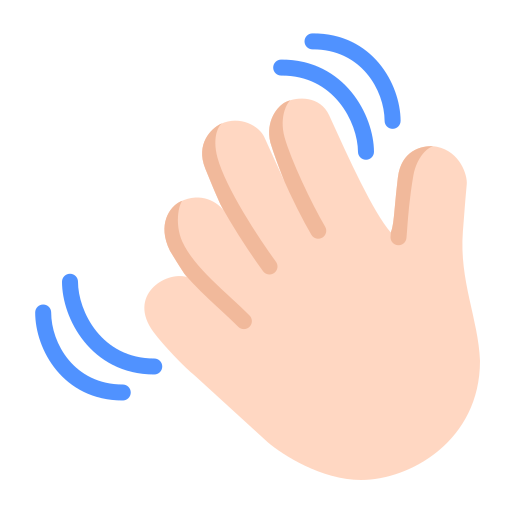
waving hand flat light